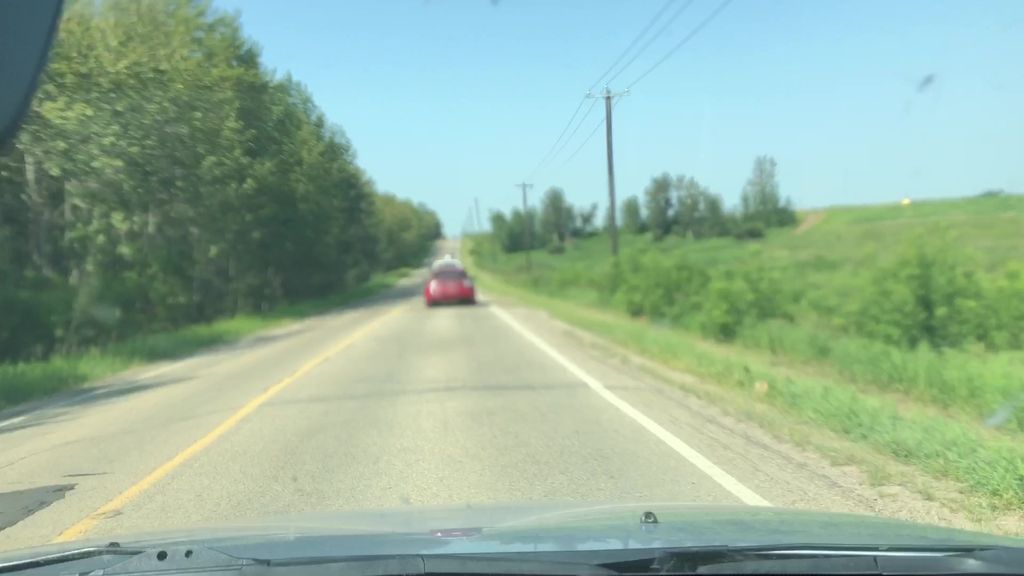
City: edmonton